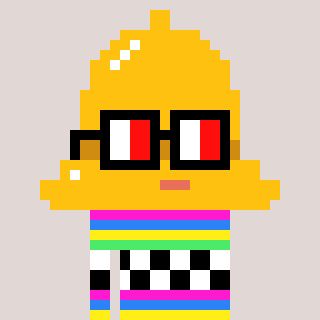
a pixel art character with square glasses with black frames and red eyes, a bell-shaped head and a grayscale-colored body on a warm background